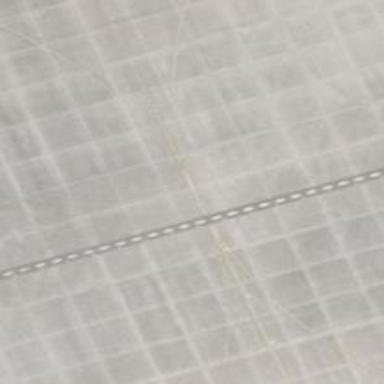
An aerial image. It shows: Taxiway at the airport with concrete surface.